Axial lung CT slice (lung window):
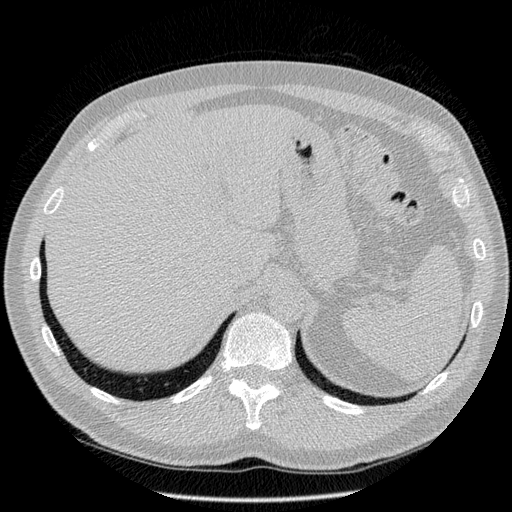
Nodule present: no